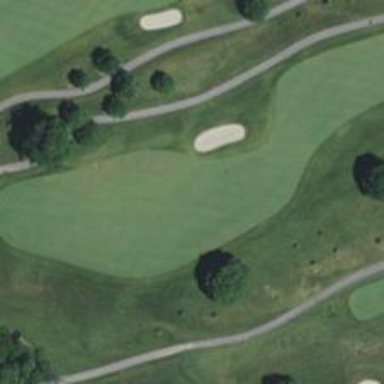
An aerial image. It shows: View of golf hole.